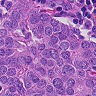
Metastatic tissue present: yes